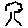
Label: tree